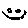
Label: smiley face